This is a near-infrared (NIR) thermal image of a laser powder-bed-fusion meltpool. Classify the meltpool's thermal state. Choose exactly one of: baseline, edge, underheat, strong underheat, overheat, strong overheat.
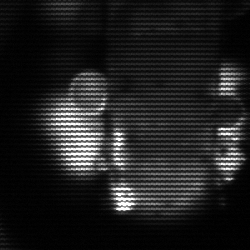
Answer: strong underheat